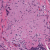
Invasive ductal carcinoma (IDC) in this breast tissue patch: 1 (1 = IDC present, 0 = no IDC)